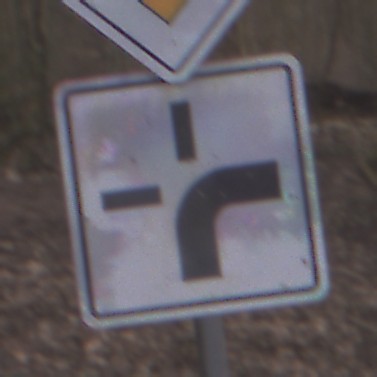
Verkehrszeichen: VerlaufVorfahrtsstrasse3
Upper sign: Vorfahrtsstrasse
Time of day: MorningAfternoon
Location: Outdoor (Nature)
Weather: Overcast
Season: Autumn
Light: Natural